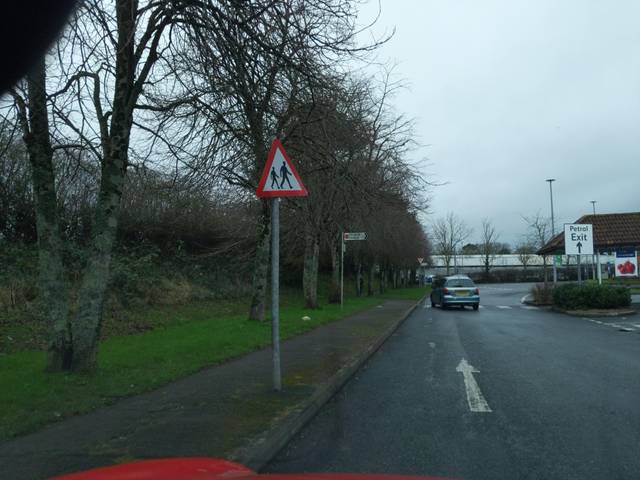
Region: United Kingdom
Coordinates: 50.409, -4.152